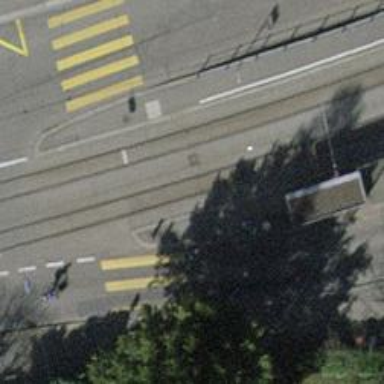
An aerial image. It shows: Tram stop with public transport stop position.